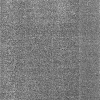
Atmospheric dust classification: dusty